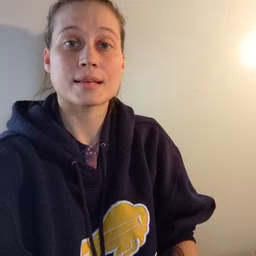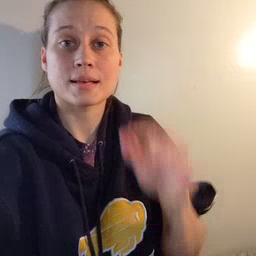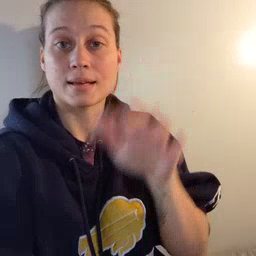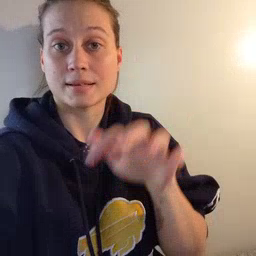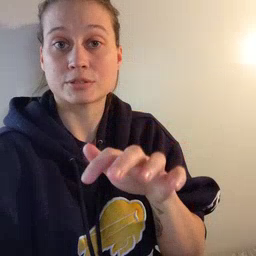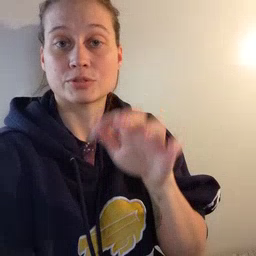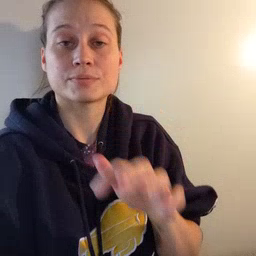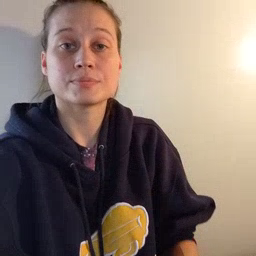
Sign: alligator